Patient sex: M
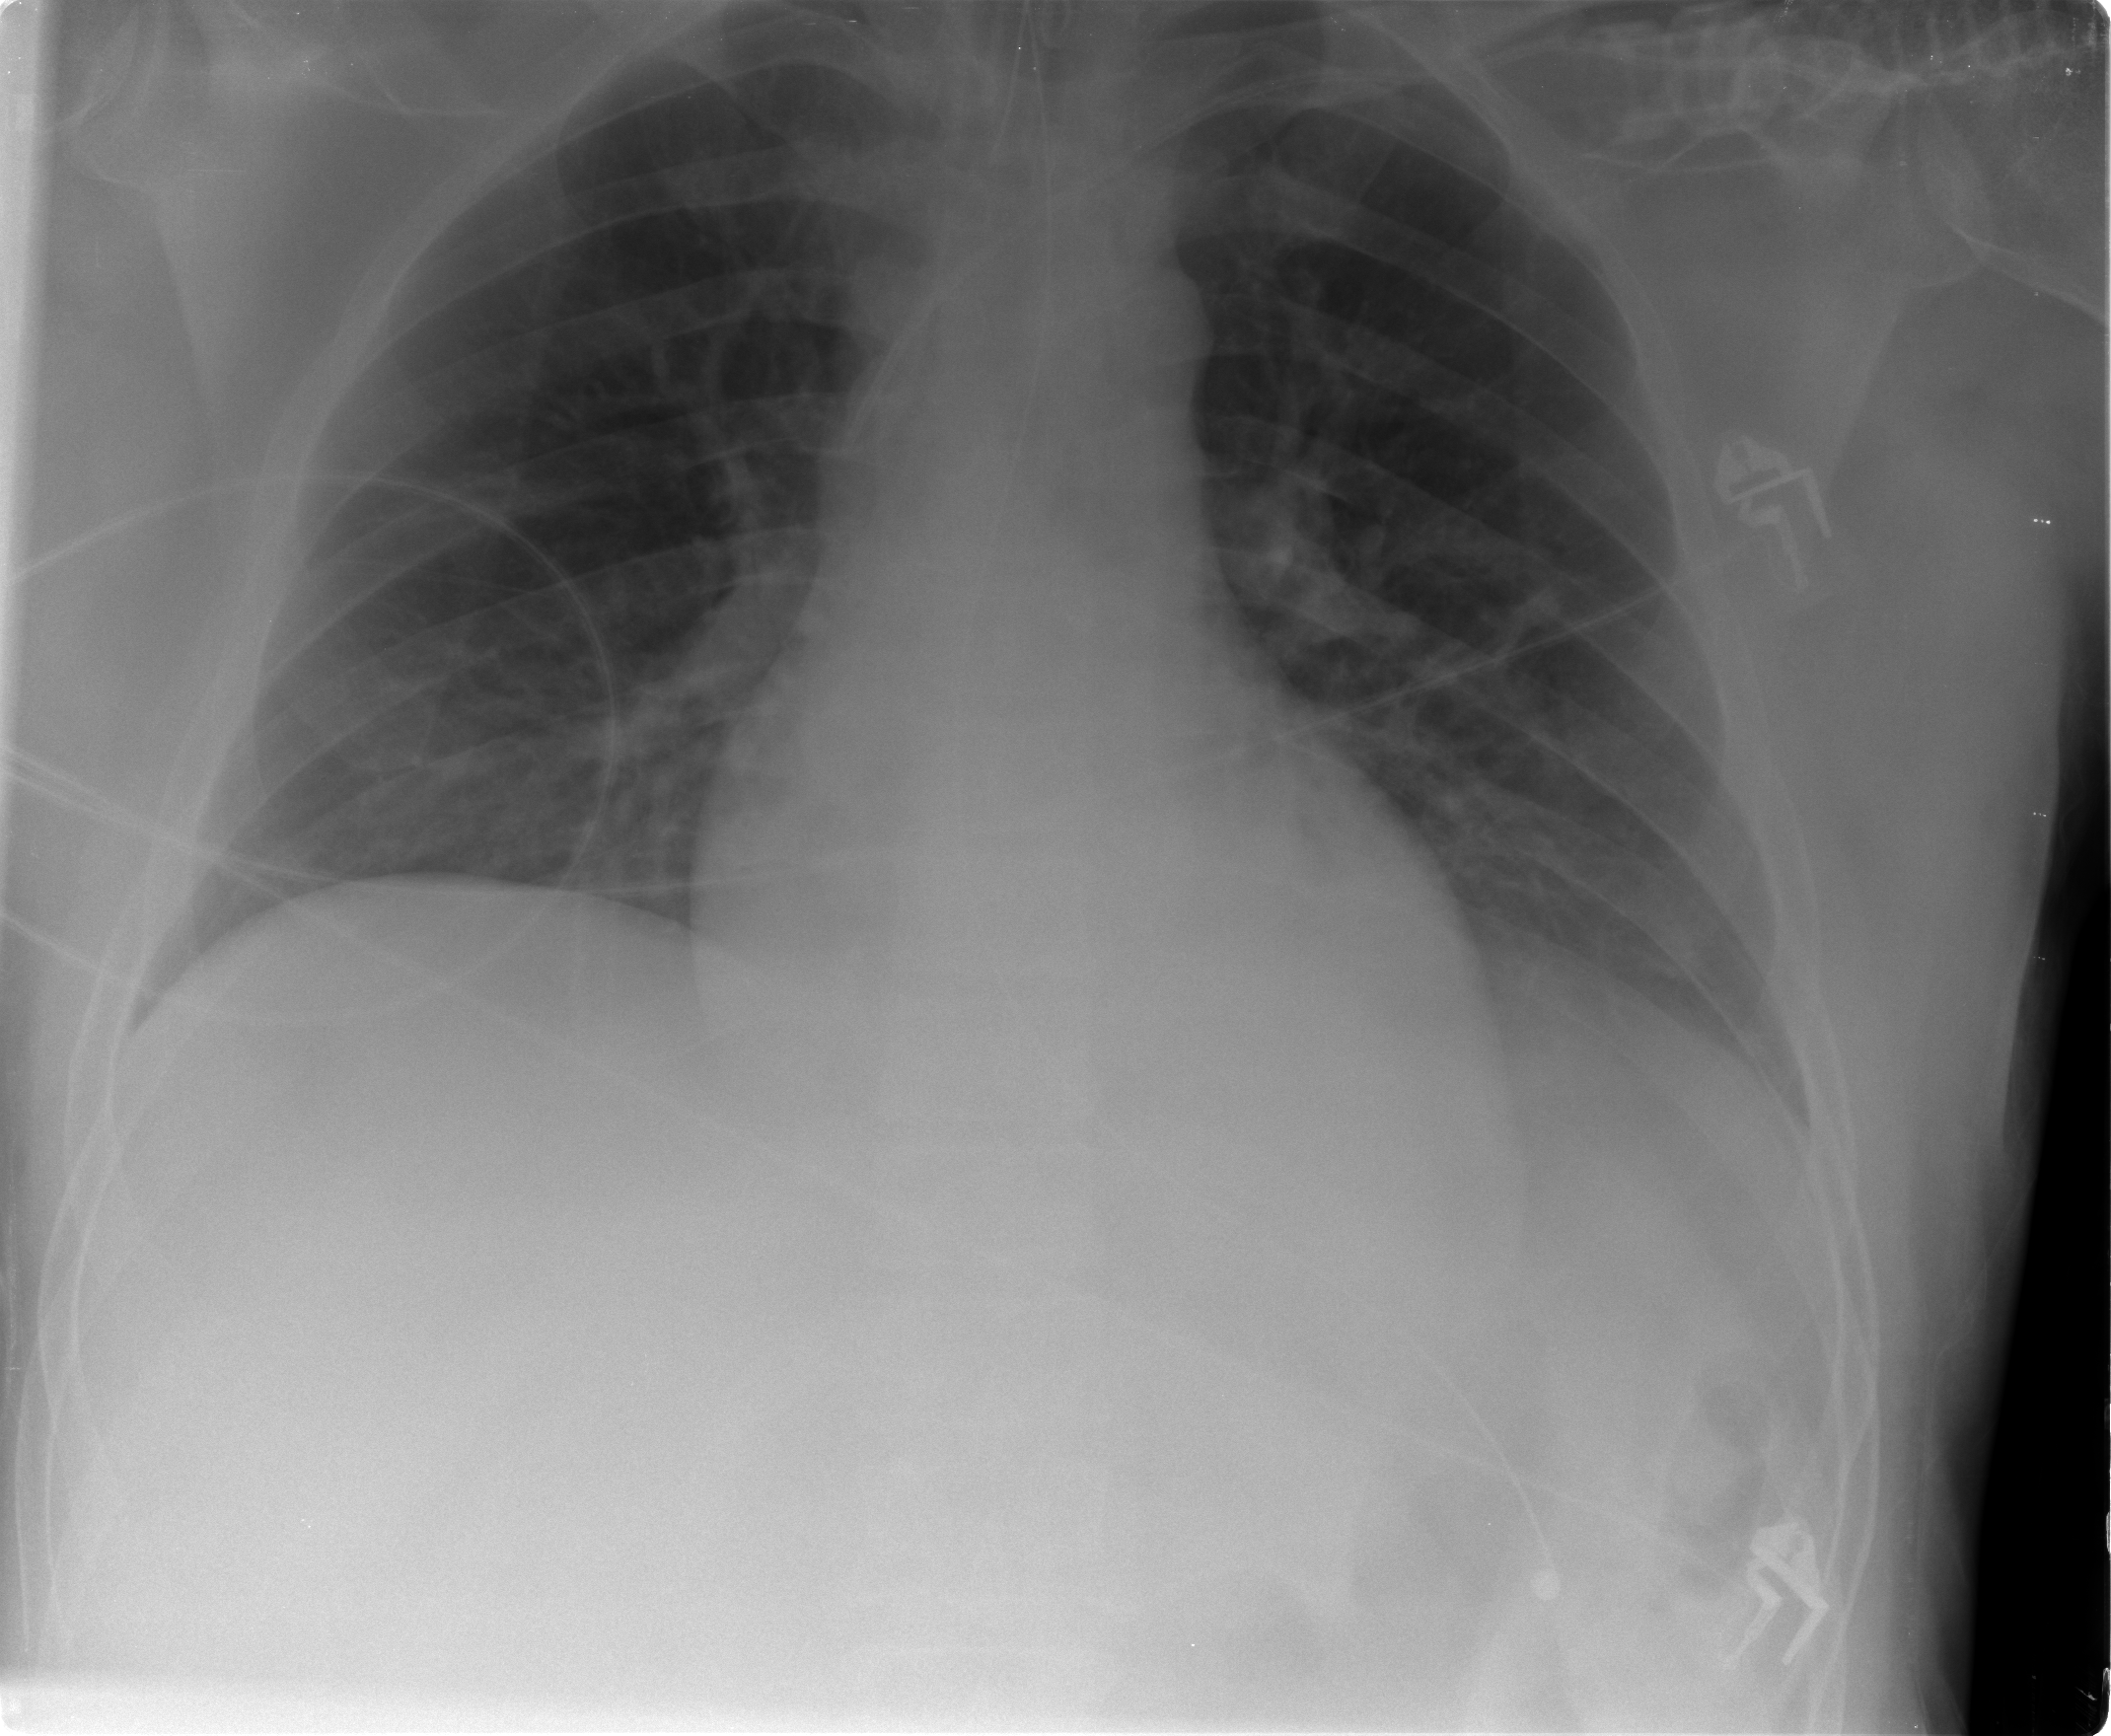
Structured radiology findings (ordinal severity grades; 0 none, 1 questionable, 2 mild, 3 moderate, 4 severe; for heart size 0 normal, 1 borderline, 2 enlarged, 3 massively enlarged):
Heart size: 1
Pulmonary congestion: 2
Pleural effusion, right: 0
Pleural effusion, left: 0
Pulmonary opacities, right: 0
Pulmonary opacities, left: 0
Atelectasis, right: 2
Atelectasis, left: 1